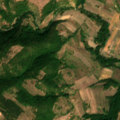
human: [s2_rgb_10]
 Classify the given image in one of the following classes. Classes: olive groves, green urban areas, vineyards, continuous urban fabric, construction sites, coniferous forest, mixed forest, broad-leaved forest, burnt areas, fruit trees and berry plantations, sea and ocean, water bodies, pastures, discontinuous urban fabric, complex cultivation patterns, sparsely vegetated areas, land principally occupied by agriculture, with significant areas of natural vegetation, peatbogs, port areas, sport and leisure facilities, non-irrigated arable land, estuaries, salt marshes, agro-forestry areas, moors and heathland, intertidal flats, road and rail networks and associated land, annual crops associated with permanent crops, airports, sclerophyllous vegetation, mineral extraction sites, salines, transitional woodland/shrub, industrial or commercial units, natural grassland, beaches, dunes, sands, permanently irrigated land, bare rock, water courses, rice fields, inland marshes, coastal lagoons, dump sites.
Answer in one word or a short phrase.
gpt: complex cultivation patterns, land principally occupied by agriculture, with significant areas of natural vegetation, broad-leaved forest